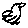
Label: bird